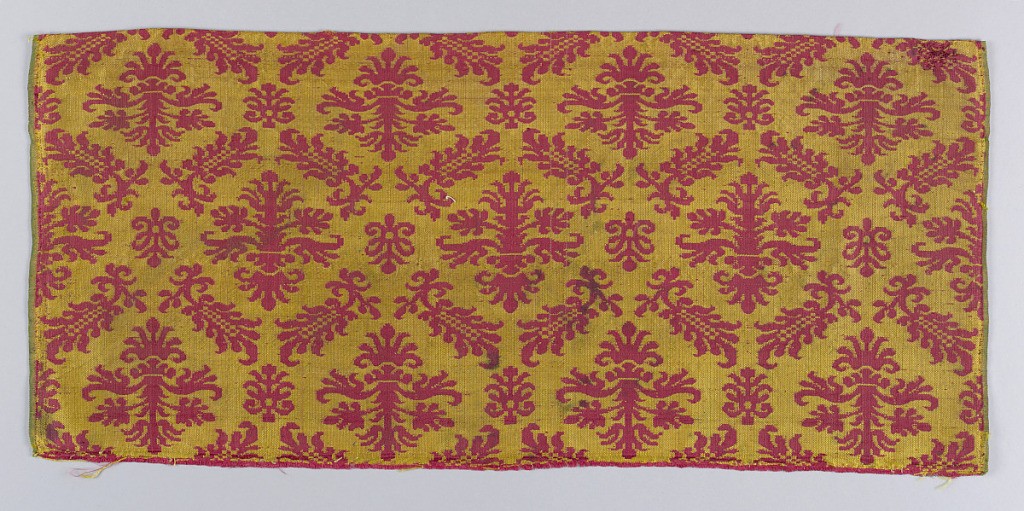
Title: Fragment
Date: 17th century
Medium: silk Technique: woven
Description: Leaves on the diagonal and plant shapes in red and yellow.